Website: apple
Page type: address-validator
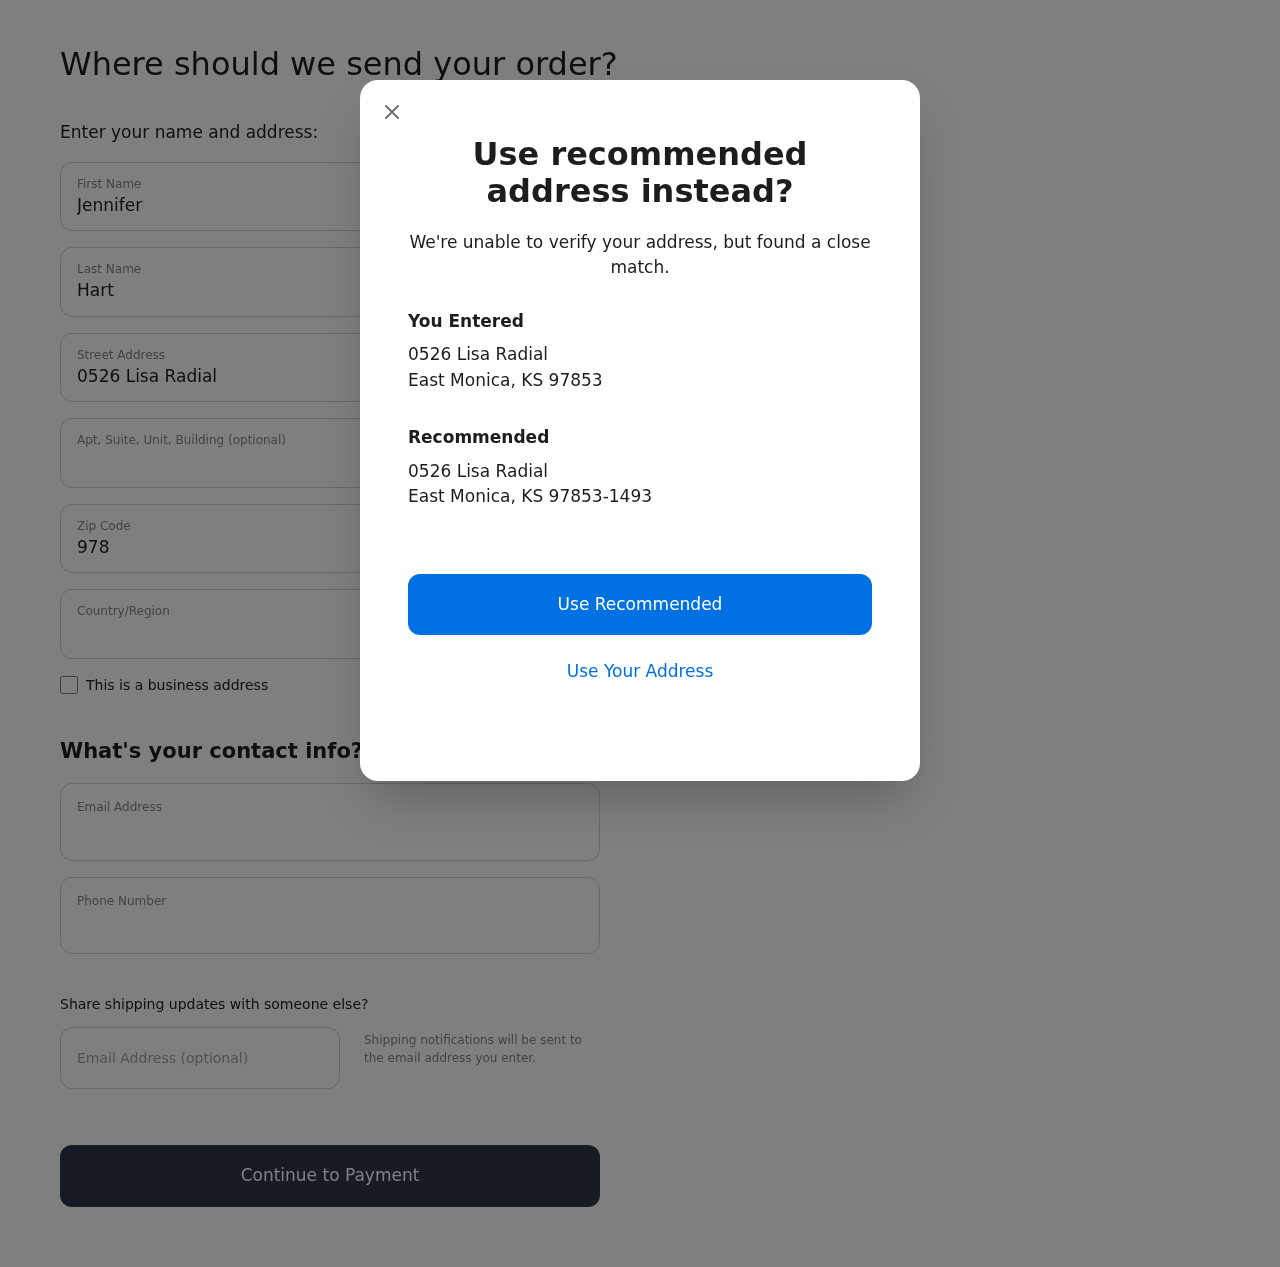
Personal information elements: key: PII_CITY
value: East Monica
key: PII_COUNTRY
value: United States
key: PII_EMAIL
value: jennifer.hart@hotmail.com
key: PII_FIRSTNAME
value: Jennifer
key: PII_GIFT_EMAIL
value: joseph.lopez@gmail.com
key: PII_LASTNAME
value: Hart
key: PII_PHONE
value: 7929824483
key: PII_POSTCODE
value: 97853
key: PII_POSTCODE_FULL
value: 97853-1493
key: PII_STATE_ABBR
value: KS
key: PII_STREET
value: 0526 Lisa Radial
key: PII_CITY2
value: East Monica
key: PII_STATE_ABBR2
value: KS